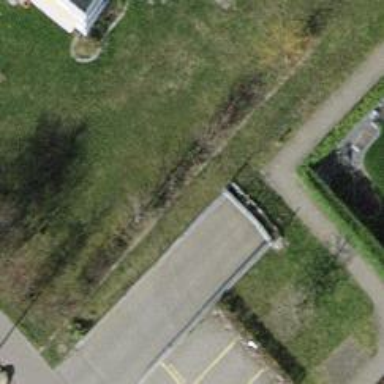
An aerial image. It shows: Parking entrance.